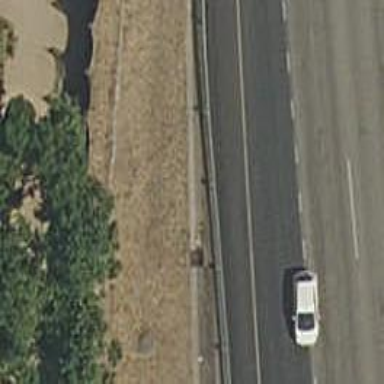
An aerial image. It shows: Guard rail.